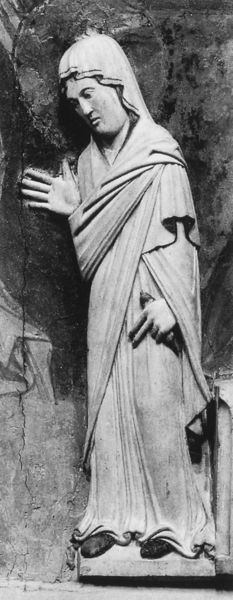
Titel: Baptisterium in Parma
Standort: Parma, Baptisterium (EU - I - Emilia-Romagna)
Schlagwörter: hand, kopf, mann, umhang, weiß, finger, frau, grau, holz, kleid, marmor, mund, schwarz, blick, schleier, tuch, weg, wand, augen, falten, gesicht, sockel, stein, trauer, blicken, hände, kirche, figur, gewand, mantel, stoff, tücher, gotik, lippen, skulptur, statue, kopfbedeckung, relief, füße, fassade, schuhe, fels, kopftuch, podest, foto, fotografie, unten, schwarzweiß, nonne, schwester, gestus, mittelalter, romanik, segen, segnen, segnung, heiliger, schriftrolle, heilige, maria, madonna, glauben, winken, wegweiser, heiligenstatue, marienstatue, umhangg, zwei finger, efrau, fingel, umhneg